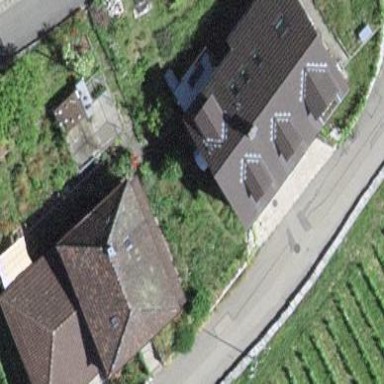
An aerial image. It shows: Residential building.